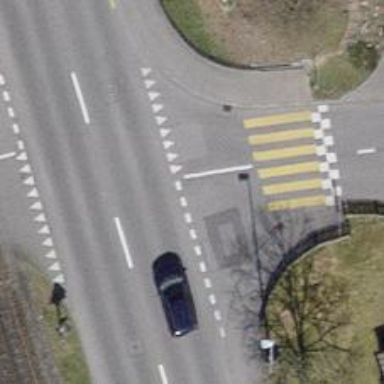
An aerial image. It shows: Road with "give way" sign.